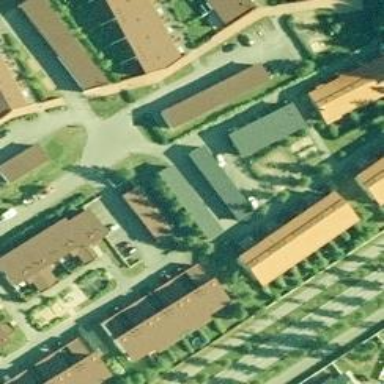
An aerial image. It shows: Living street.